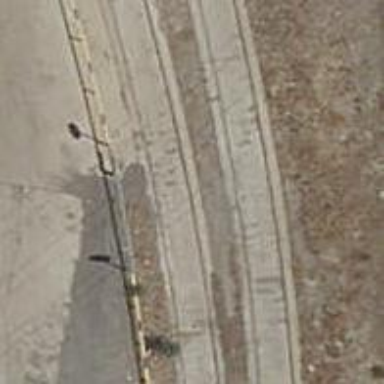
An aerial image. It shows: Rail spur service.